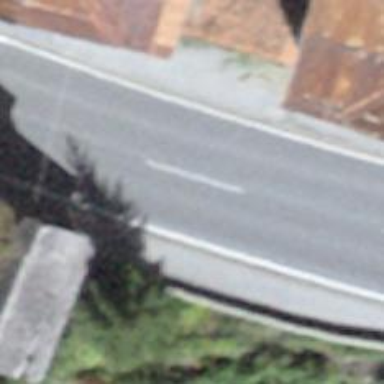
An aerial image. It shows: Primary road with asphalt surface.